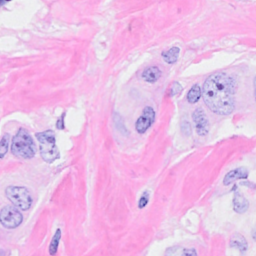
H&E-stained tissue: Breast